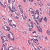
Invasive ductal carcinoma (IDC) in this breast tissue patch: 1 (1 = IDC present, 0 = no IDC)